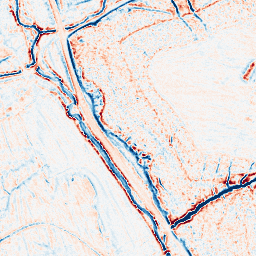
Category: edge_preserving
Decomposition family: bilateral
Decomposition parameters: d: 9
sigma_color: 150
sigma_space: 75
Upsampling method: bicubic
Upsampling parameters: scale: 4
Upsampling scale: 4